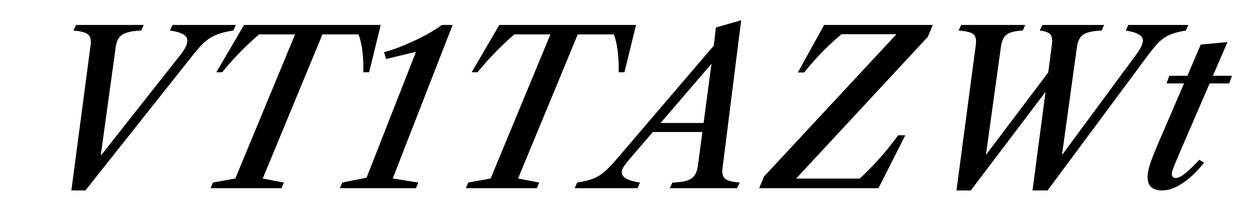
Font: LibreCaslonText-Italic_Medium_Italic